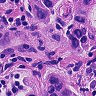
Metastatic tissue present: yes